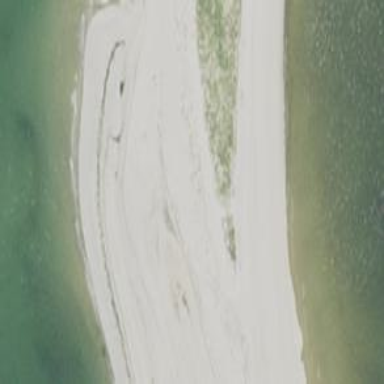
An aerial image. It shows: Dune made of sand.